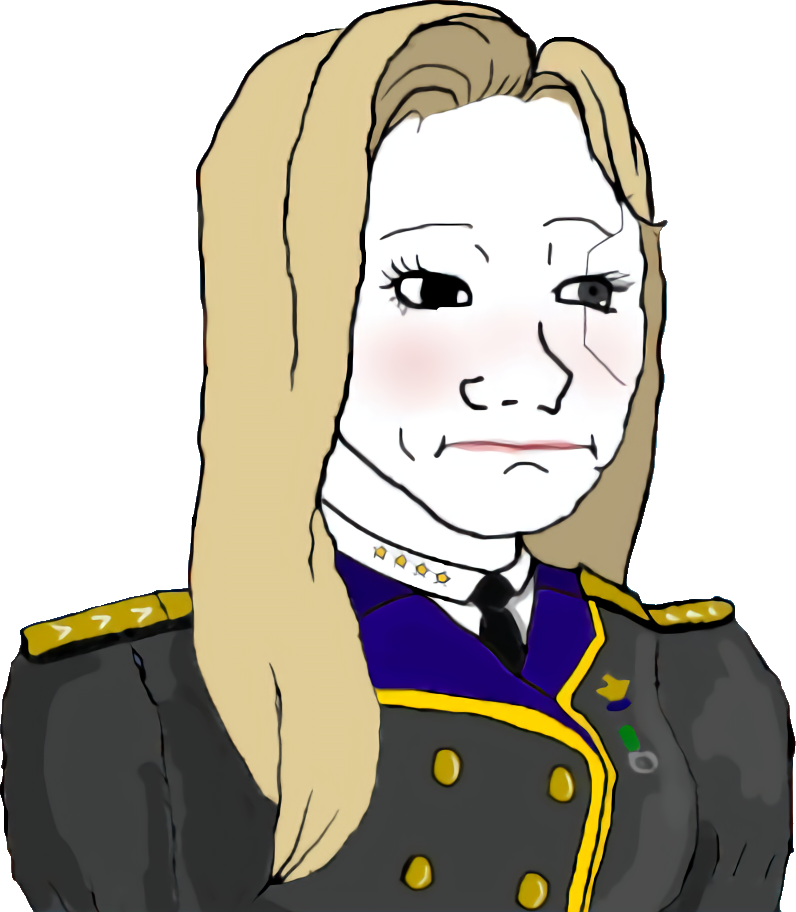
Label: 5_Trad_Wife